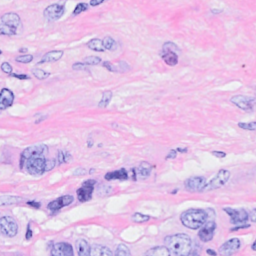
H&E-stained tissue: Breast